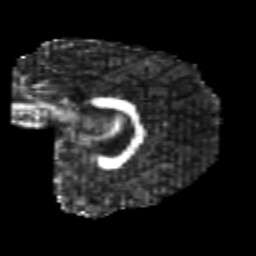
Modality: FA
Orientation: sagittal
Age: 23
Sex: male
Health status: healthy
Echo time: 0.074 s